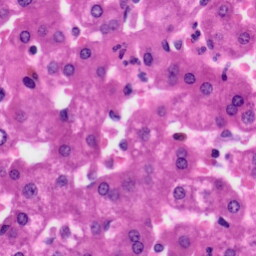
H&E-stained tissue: Liver